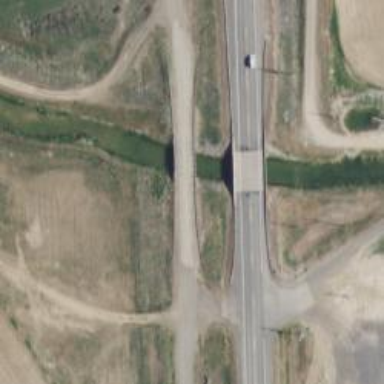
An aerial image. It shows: Unclassified road with bridge.